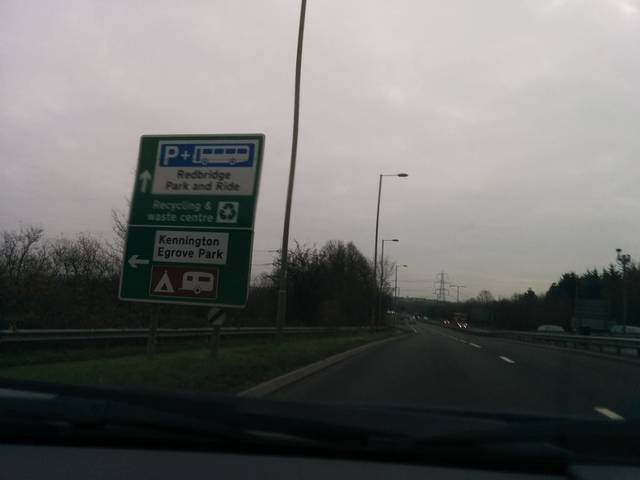
Region: United Kingdom
Coordinates: 51.728, -1.258